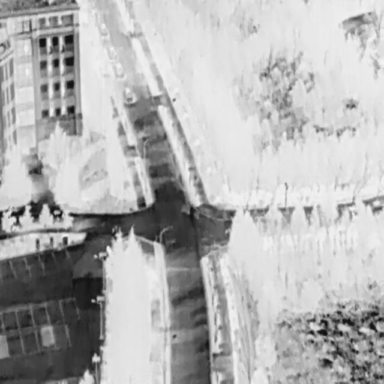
There are four Cars in the infrared image.